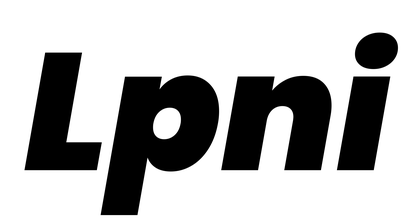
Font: Poppins-BlackItalic